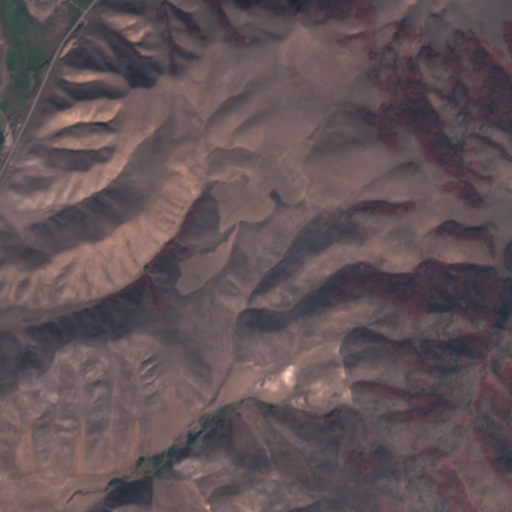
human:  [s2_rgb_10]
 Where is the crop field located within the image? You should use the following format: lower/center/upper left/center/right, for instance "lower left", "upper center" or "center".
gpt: There is no crop field in the image.